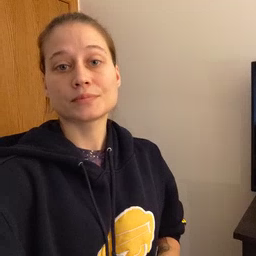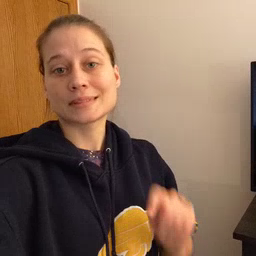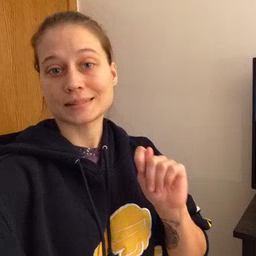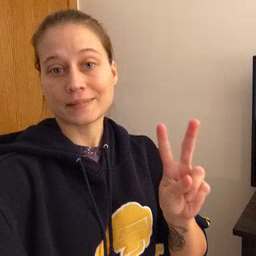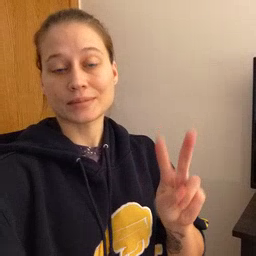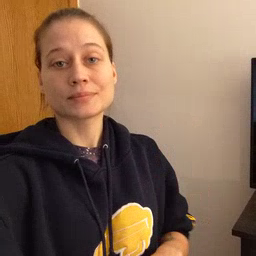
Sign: TV